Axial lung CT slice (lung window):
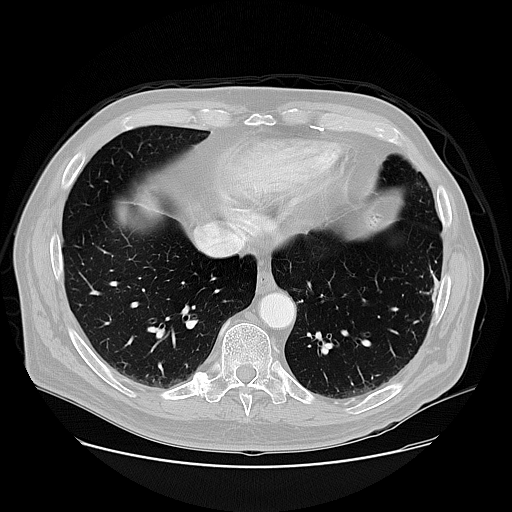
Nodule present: no